Current action and preconditions to check: trajectory_clear

Your task: For each precondition in the list above, predict whether it will hold at this action.

Consider the current scene as observed from the mobile robot's camera, and analyze the predicted future states of all dynamic agents (e.g., people, animals, vehicles, or any moving entities) within the NEXT SECOND.

IMPORTANT: Only answer "very likely" if you are absolutely certain—based on strong, clear evidence—that a dynamic agent will violate the precondition in the predicted future state. Do NOT answer "very likely" for unlikely, ambiguous, or low-probability risks.

Ask yourself for each precondition: Is there a high probability, with clear and convincing evidence, that the predicted future states of any dynamic agent will interfere with the predicted future state of the currently executing action within the NEXT SECOND, causing that precondition to fail?

Assess the risk level based on these predictions. Use "likely" or "very likely" if motions create a clear risk of interference.

Use "neutral" or "improbable" if agents are nearby but their predicted paths are clearly diverging or non-conflicting.

Failure Risk Categories: "very improbable", "improbable", "neutral", "likely", "very likely"

Answer Format: Output ONLY the probability_of_failure value from these categories: "very improbable", "improbable", "neutral", "likely", "very likely"

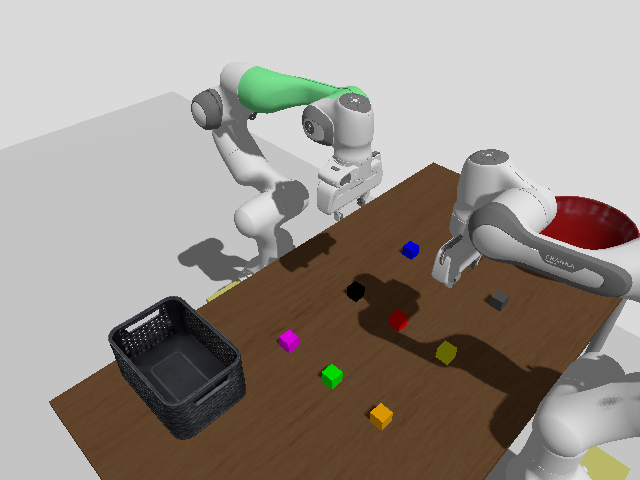

Answer: very improbable